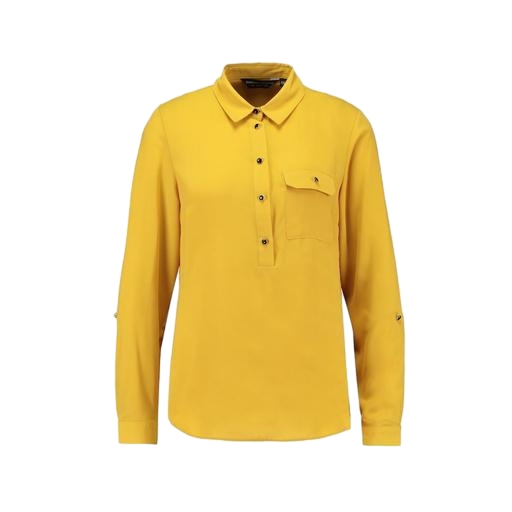
yellow long sleeved buttoned shirt, dark yellow shirt, yellow long sleeve shirt, white background